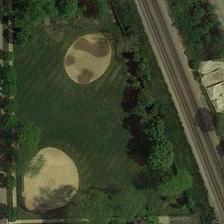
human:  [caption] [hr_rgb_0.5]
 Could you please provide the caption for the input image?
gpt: two baseball fields surrounded by green plants are next to railways .

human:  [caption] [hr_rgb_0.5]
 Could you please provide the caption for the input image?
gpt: two baseball fields surrounded by green trees are next to railways .

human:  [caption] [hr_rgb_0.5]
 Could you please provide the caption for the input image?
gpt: the baseball fields near the straight railway us surrounded by exuberant plants and lawn .

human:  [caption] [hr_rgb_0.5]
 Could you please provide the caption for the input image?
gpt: some green trees are around two baseball fields are near railways .

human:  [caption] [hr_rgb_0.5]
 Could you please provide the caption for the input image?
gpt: two baseball fields surrounded by green plants are next to railways .